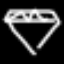
Label: diamond